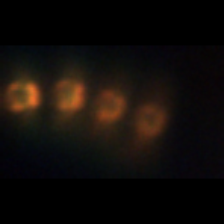
Taxon: Chaetoceros
Group: Diatoms